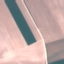
Land use / land cover class: AnnualCrop